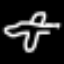
Label: airplane